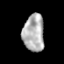
Tissue: prostate
Cell type: Epithelial cells
Senescence score: 0.3611
Nuclear area (px): 771
Mean DAPI intensity: 178.328